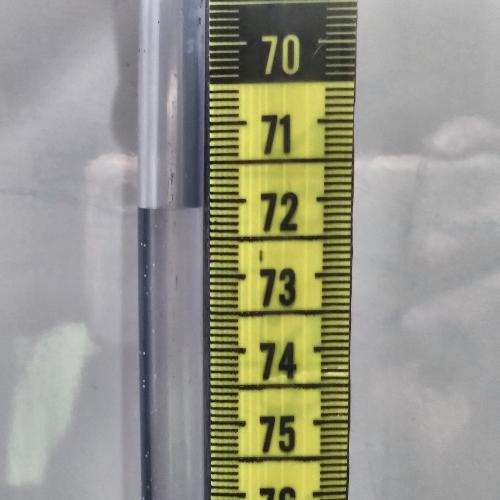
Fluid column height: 72.1 cm